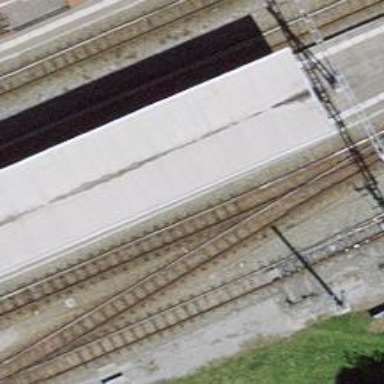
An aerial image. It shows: Narrow-gauge railway siding with contact lines for electrification.